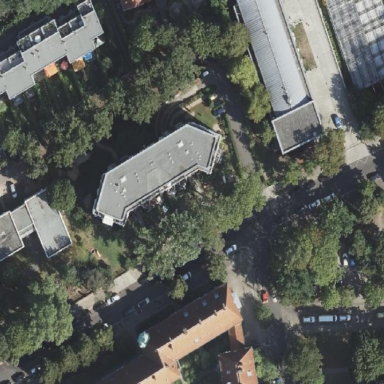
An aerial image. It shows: Image showing building with apartments.